Aerial crown-view tile of a tropical tree (Barro Colorado Island, Panama), acquired 20240918:
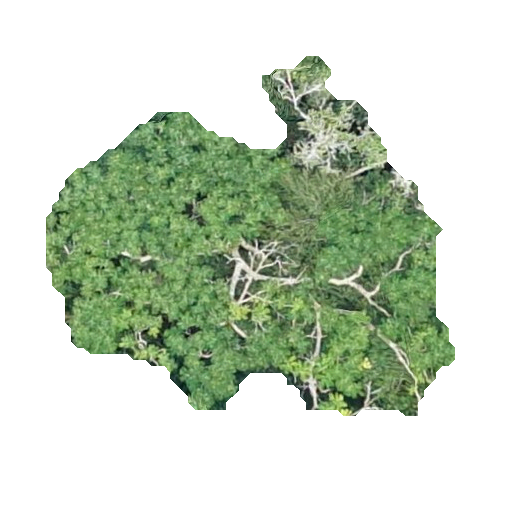
Species: Quararibea stenophylla
GBIF accepted scientific name: Quararibea stenophylla
Crown area: 149.892 m²